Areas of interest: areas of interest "Bailingzhou Park Main Entrance Parking Lot"
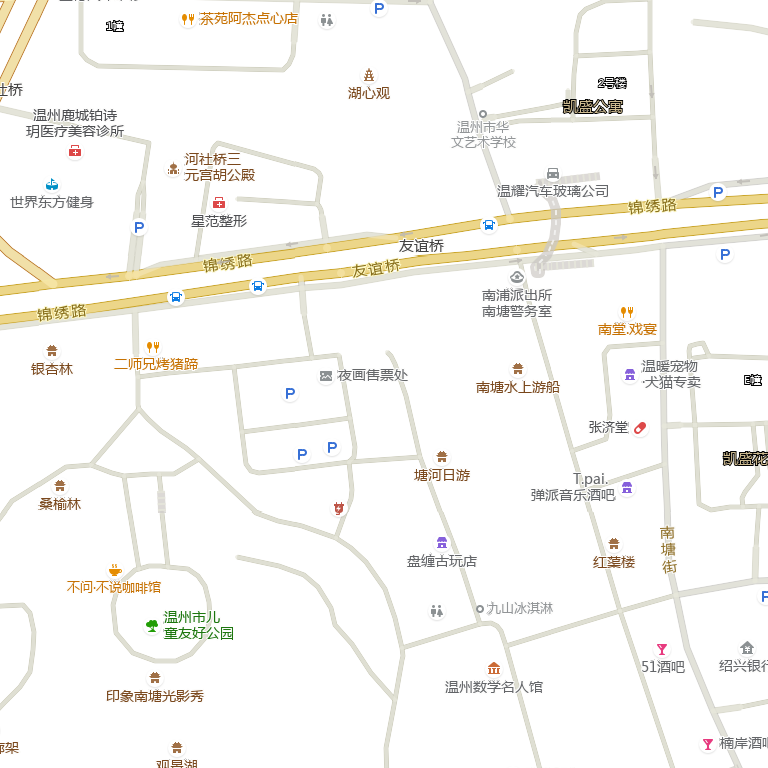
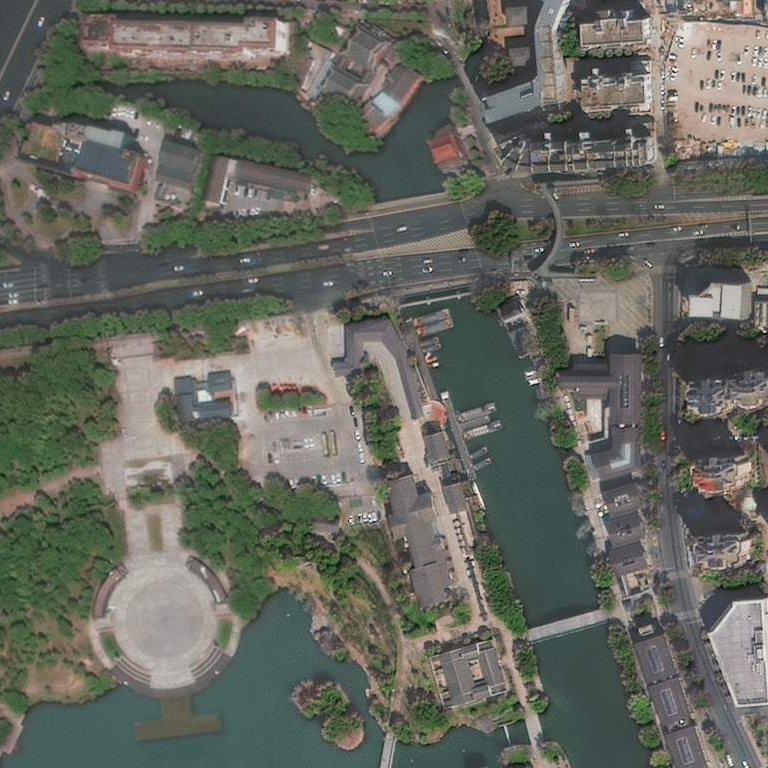